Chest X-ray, PA view. Patient: 15 years old, sex F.
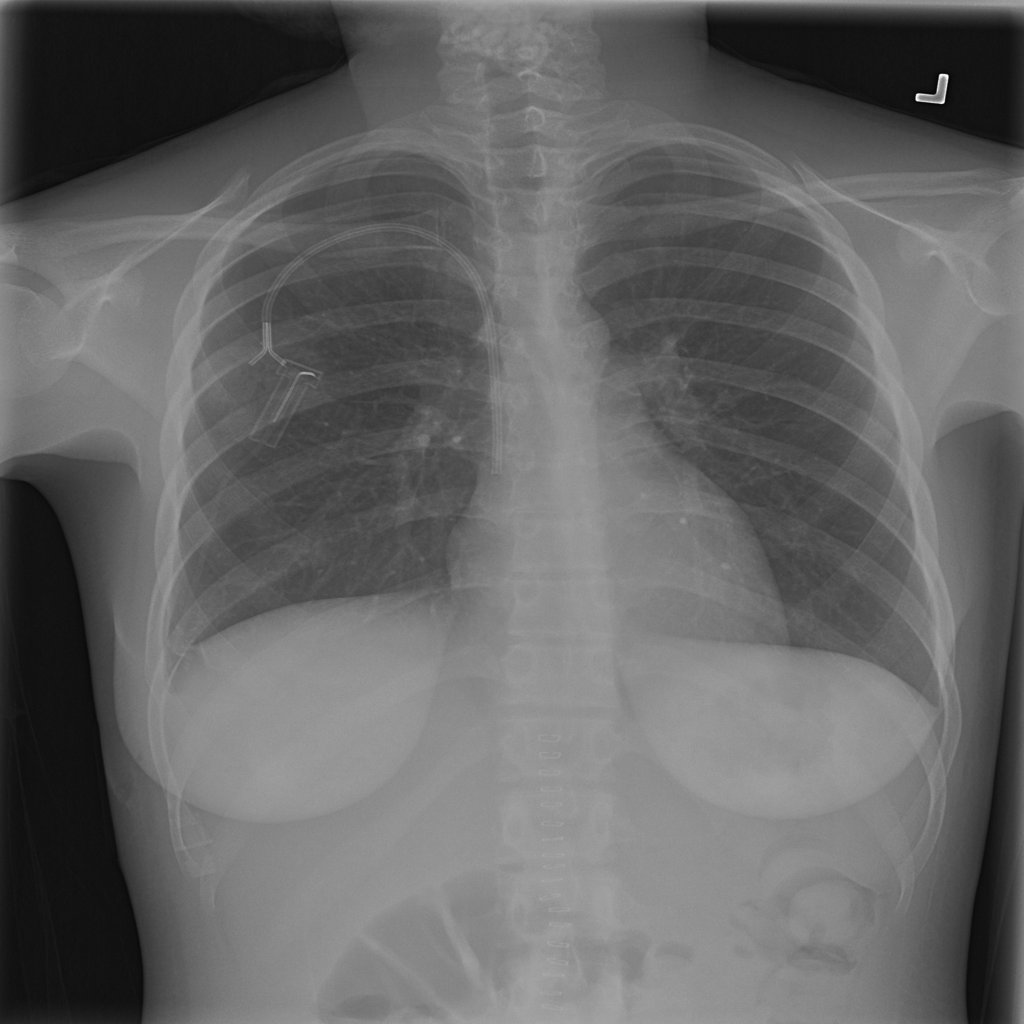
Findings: No Finding